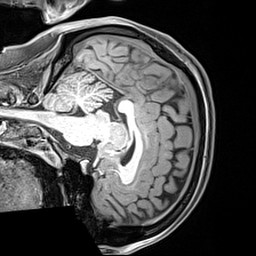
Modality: T1w
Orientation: sagittal
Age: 21
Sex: female
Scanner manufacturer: siemens
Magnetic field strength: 3 T
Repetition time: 2.4 s
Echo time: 0.00217 s